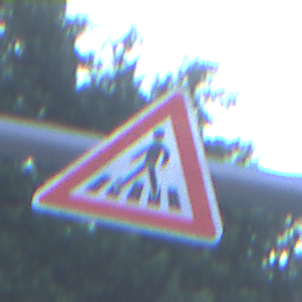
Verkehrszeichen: FussgaengerueberwegRechts
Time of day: SunriseSunset
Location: Outdoor (Urban)
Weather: PartlyCloudy
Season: NotSpecified
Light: Natural